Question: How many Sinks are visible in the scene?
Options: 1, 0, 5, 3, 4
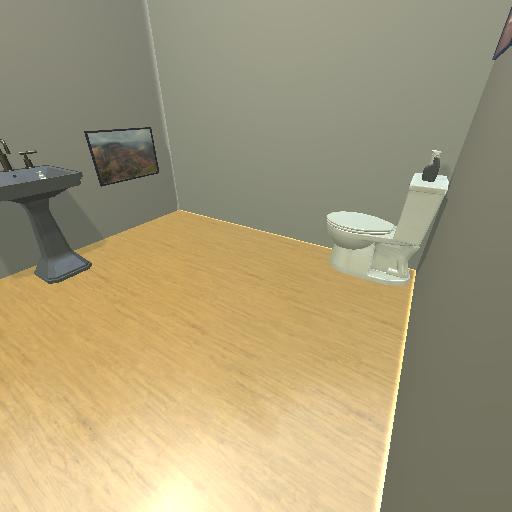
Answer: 1